Question: I am developing a game, but I am having difficulty solving this issue and to make it easier to see my idea I will create an image of how I want it to function.

Basically have the game split into multiple views (multitouch) as they choose different difficulty, and then putting it in multiple viewcontrollers but duplicating the mainViewGame.
I want to know how I can do this and keeping each copy fully functional.
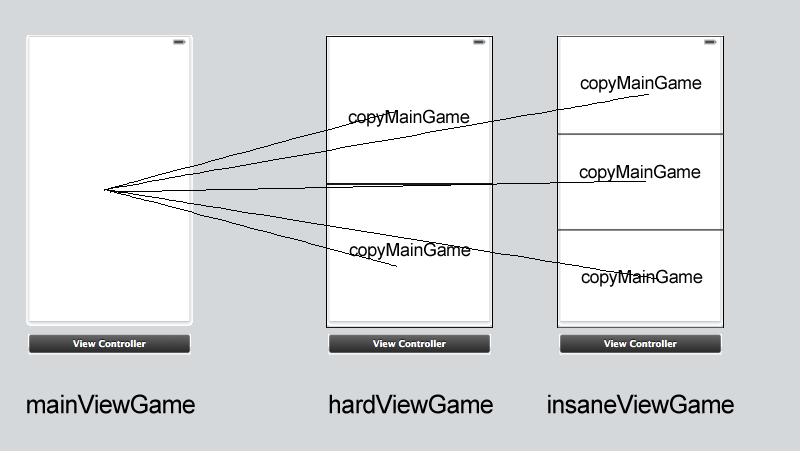
Answer: I think you probably want view containment.
Create a container view controller that just has a view in it's nib.
Then create an instance of your game view controller, and add it as a child view controller of your container.
'''
- (void)viewDidLoad {
[super viewDidLoad];
GameViewController *topGameViewController = [[GameViewController alloc] init];
GameViewController *bottomViewController = [[GameViewController alloc] init];
topGameViewController.view.frame = CGRectMake(0, 0, CGRectGetWidth(self.view.bounds), CGRectGetHeight(self.view.bounds) / 2);
bottomGameViewController.view.frame = CGRectMake(0, CGRectGetHeight(self.view.bounds) / 2, CGRectGetWidth(self.view.bounds), CGRectGetHeight(self.view.bounds) / 2);
[self addChildViewController:topGameViewController];
[self.view addSubview:topGameViewController.view];
[topGameViewController didMoveToParentViewController:self];
[self addChildViewController:bottomGameViewController];
[self.view addSubview:bottomGameViewController.view];
[bottomGameViewController didMoveToParentViewController:self];
}
'''
Code untested - is that what you're looking for?